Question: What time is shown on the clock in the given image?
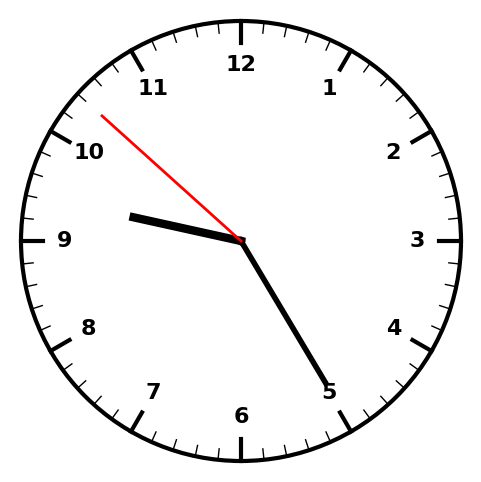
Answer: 09:24:52